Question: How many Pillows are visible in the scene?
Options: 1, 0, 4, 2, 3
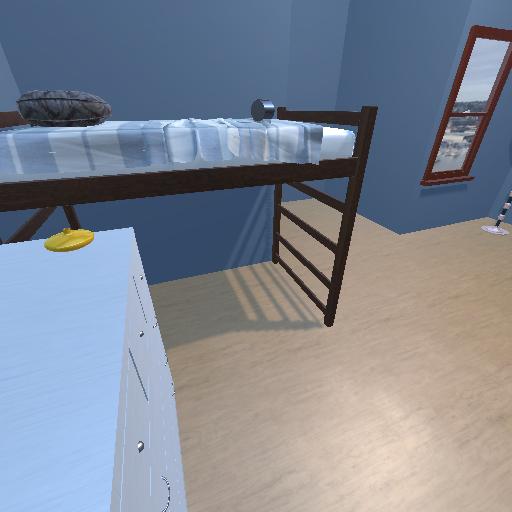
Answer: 1